Question: I'm trying to debug with Safari a current website as you can connect a macbook to your ipad. The only issue I'm encountering is that once inspecting the tags cannot be opened, so I cannot check the content. This is what I get if I want to open wrapper for example:

I click it but it does not open, so you cannot see the content and therefore its pretty useless. Has somebody encountered this issue?
Safari version: 6.0.5
Mac OS: 10.7.5
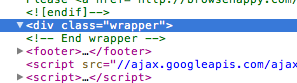
Answer: Upgrading Max OS to OS Mavericks did the trick!